Here is the continuous-wavelet rendering of a rotor kit's vibration signal. Determine the machine's mechanical condition. Answer with exactly one of: normal, misalignment, unbalance, looseness.
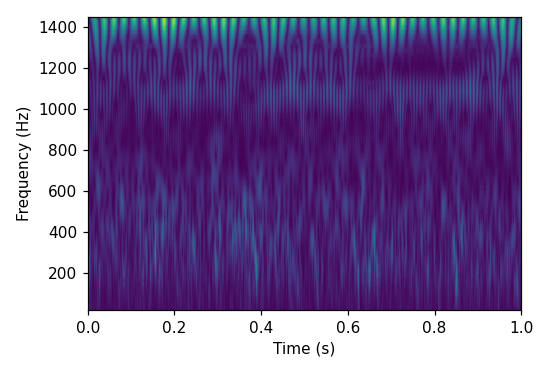
Answer: unbalance